Current action and preconditions to check: path_clear

Your task: For each precondition in the list above, predict whether it will hold at this action.

Consider the current scene as observed from the mobile robot's camera, and analyze the predicted future states of all dynamic agents (e.g., people, animals, vehicles, or any moving entities) within the NEXT SECOND.

IMPORTANT: Only answer "very likely" if you are absolutely certain—based on strong, clear evidence—that a dynamic agent will violate the precondition in the predicted future state. Do NOT answer "very likely" for unlikely, ambiguous, or low-probability risks.

Ask yourself for each precondition: Is there a high probability, with clear and convincing evidence, that the predicted future states of any dynamic agent will interfere with the predicted future state of the currently executing action within the NEXT SECOND, causing that precondition to fail?

Assess the risk level based on these predictions. Use "likely" or "very likely" if motions create a clear risk of interference.

Use "neutral" or "improbable" if agents are nearby but their predicted paths are clearly diverging or non-conflicting.

Failure Risk Categories: "very improbable", "improbable", "neutral", "likely", "very likely"

Answer Format: Output ONLY the probability_of_failure value from these categories: "very improbable", "improbable", "neutral", "likely", "very likely"

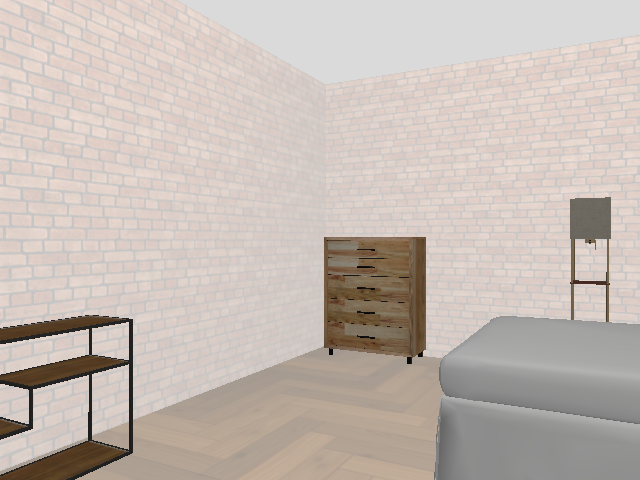

Answer: very improbable